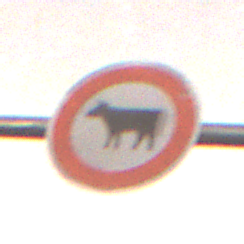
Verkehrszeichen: VerbotViehtrieb
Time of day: Night
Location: Outdoor (Suburban)
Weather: Clear
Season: NotSpecified
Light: Artificial